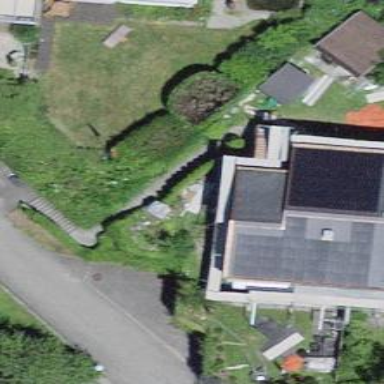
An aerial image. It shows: Residential building.